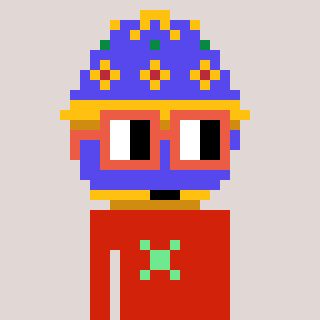
a pixel art character with square orange glasses, a faberge-shaped head and a red-colored body on a warm background